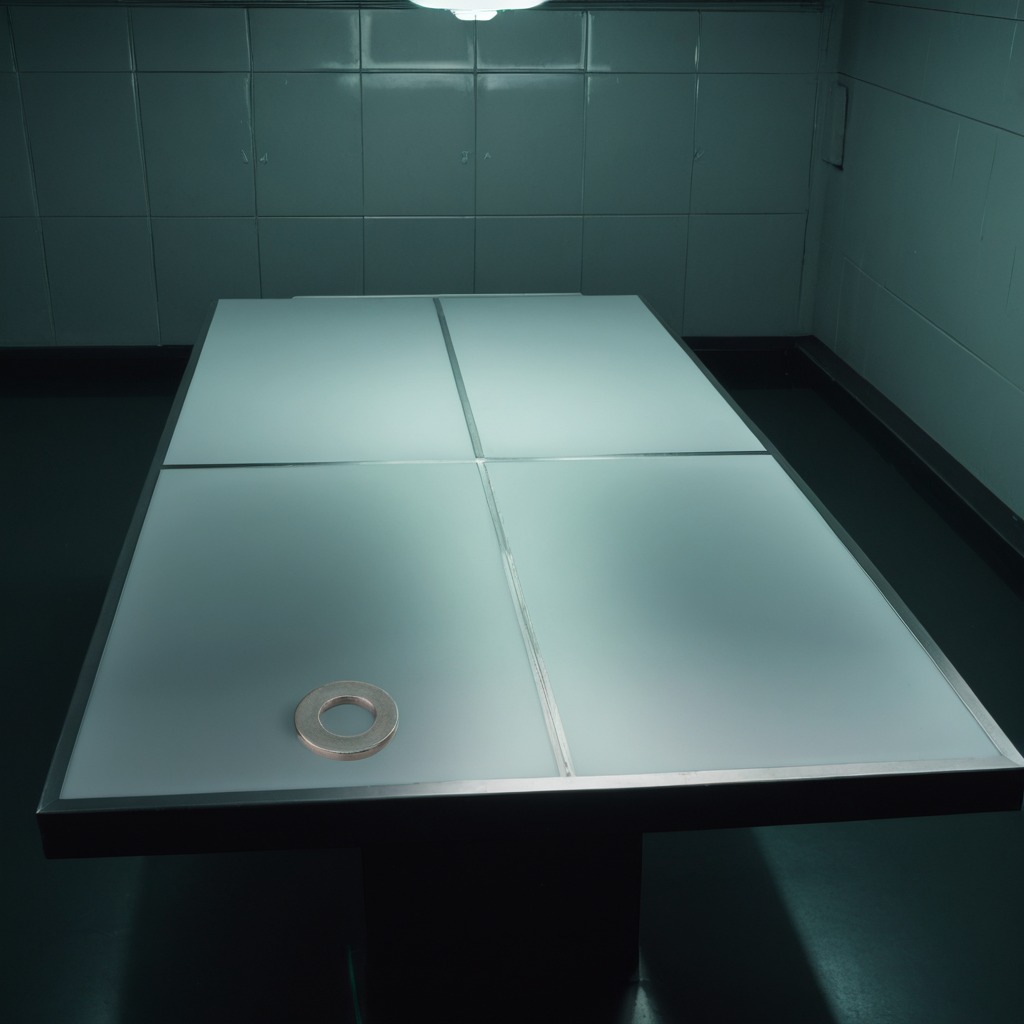
A flat metal washer lies on the table.